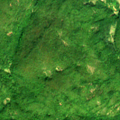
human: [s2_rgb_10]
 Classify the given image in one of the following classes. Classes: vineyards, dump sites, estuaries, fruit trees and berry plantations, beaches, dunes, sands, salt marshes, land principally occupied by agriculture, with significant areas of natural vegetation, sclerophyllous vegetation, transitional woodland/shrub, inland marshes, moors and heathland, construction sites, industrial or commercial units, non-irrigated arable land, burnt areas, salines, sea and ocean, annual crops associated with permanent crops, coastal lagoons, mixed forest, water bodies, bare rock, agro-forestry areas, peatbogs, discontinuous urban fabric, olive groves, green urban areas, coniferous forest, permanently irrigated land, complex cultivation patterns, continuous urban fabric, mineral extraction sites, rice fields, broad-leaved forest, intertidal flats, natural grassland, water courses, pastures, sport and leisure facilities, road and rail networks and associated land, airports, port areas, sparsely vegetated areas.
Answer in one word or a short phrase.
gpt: land principally occupied by agriculture, with significant areas of natural vegetation, broad-leaved forest, transitional woodland/shrub